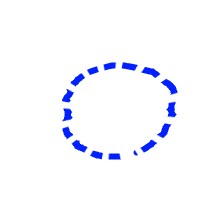
Shape: circle